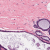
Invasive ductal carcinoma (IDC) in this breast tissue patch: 0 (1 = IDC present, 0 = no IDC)